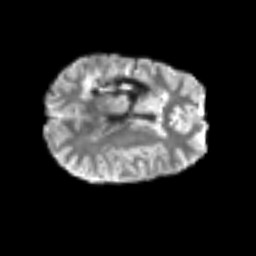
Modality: T2w
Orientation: axial
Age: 31
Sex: female
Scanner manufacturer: siemens
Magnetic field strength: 3 T
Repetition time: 6.1 s
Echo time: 0.101 s